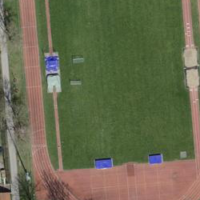
EUNIS habitat code: 53
Species observed at this site:
Prunus padus